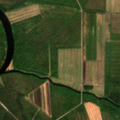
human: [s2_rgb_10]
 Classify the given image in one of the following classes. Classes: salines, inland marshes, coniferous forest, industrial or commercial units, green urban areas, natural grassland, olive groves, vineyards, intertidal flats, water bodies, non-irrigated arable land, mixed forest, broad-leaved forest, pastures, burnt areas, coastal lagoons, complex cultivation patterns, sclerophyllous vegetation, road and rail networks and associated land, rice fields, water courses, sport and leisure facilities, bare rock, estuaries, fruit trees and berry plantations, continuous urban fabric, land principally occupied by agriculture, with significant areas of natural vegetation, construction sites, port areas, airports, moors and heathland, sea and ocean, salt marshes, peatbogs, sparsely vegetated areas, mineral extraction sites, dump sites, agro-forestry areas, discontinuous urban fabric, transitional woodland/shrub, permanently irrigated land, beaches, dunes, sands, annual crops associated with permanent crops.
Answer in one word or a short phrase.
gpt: mixed forest, transitional woodland/shrub